Question: How can I create and run a process from my program with the ability to set the priority of the process?
This is what I have so far:
'''
const
LOW_PRIORITY = IDLE_PRIORITY_CLASS;
//BELOW_NORMAL_PRIORITY = ???
NORMAL_PRIORITY = NORMAL_PRIORITY_CLASS;
//ABOVE_NORMAL_PRIROTY = ???
HIGH_PRIORITY = HIGH_PRIORITY_CLASS;
REALTIME_PRIORITY = REALTIME_PRIORITY_CLASS;
procedure RunProcess(FileName: string; Priority: Integer);
var
StartInfo: TStartupInfo;
ProcInfo: TProcessInformation;
Done: Boolean;
begin
FillChar(StartInfo,SizeOf(TStartupInfo),#0);
FillChar(ProcInfo,SizeOf(TProcessInformation),#0);
StartInfo.cb := SizeOf(TStartupInfo);
try
Done := CreateProcess(nil, PChar(FileName), nil, nil,False,
CREATE_NEW_PROCESS_GROUP + Priority,
nil, nil, StartInfo, ProcInfo);
if not Done then
MessageDlg('Could not run ' + FileName, mtError, [mbOk], 0);
finally
CloseHandle(ProcInfo.hProcess);
CloseHandle(ProcInfo.hThread);
end;
end;
'''
The above code works in that I can set the priority of the executed process. But see the image below of the Windows Task Manager:

You can set more options such as Below Normal and Above Normal which is what I want to also be able to set. Looking through Windows.pas I see no such value.
How can I create and run my process with those extra parameters?
Thanks :)
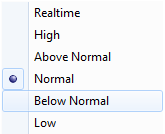
Answer: Those two flags are not declared in the Windows.pas that ships with Delphi. You will have to declare these values for yourself. The values can be found in the MSDN documentation of <URL>.
'''
const
BELOW_NORMAL_PRIORITY_CLASS = $<PHONE>
ABOVE_NORMAL_PRIORITY_CLASS = $<PHONE>
'''
---
As an aside remember that <URL>'. So your code will fail if you call the function passing a string literal which lives in read-only memory. I would add the following line
'''
UniqueString(FileName);
'''
immediately before the call to CreateProcess. More information can be found here: <URL>